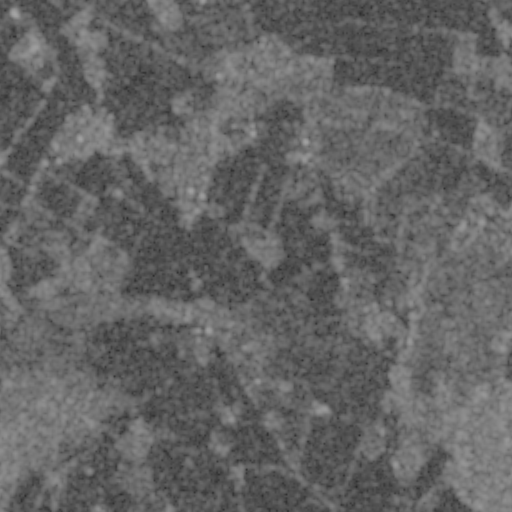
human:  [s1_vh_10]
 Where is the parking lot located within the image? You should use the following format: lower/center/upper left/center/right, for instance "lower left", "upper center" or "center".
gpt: The parking lot is located in the upper center of the image.
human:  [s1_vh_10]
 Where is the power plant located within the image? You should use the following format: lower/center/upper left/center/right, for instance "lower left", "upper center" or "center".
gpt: There is no power plant in the image.

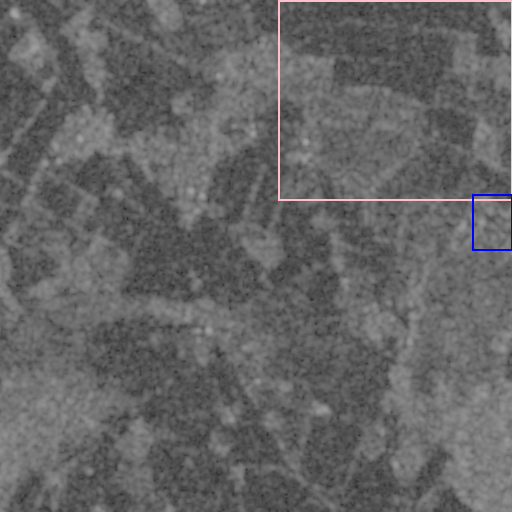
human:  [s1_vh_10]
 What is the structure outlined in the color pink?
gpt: The structure outlined in pink is a crop field.
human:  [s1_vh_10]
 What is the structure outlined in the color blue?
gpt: The structure outlined in blue is a park.
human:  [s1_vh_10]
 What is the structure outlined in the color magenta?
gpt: There is no magenta outline.